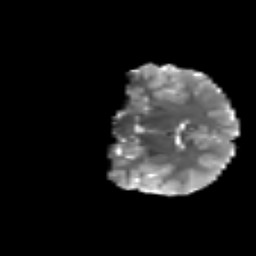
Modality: T2w
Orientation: coronal
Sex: male
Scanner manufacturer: siemens
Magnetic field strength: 3 T
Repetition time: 5 s
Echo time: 0.071 s